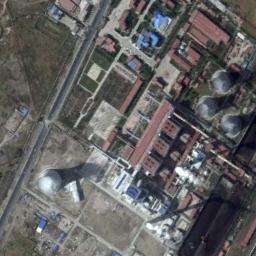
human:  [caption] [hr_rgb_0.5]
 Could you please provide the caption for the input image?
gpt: In the thermal power station there are neatly planned factories and good greenery, and there are four cooling towers that emit steam .

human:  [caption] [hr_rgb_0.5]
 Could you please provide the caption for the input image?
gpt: There are about 10 thermal power stations here, and the roofs of the surrounding buildings are black .

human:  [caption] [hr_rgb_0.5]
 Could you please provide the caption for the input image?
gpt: There are many buildings of different shapes next to the thermal power station .

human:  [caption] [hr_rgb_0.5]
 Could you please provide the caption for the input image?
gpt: The thermal power station is on the grass next to some buildings with white mist above .

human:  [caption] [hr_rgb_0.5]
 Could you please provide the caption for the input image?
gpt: There are some red buildings on the thermal power station .